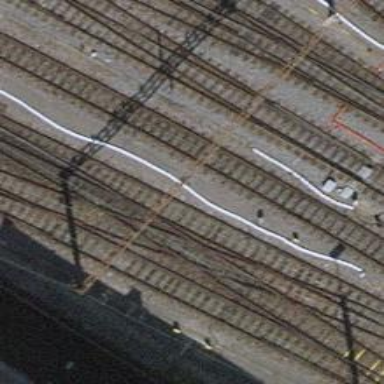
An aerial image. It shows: Single-track railway with electrified contact lines.